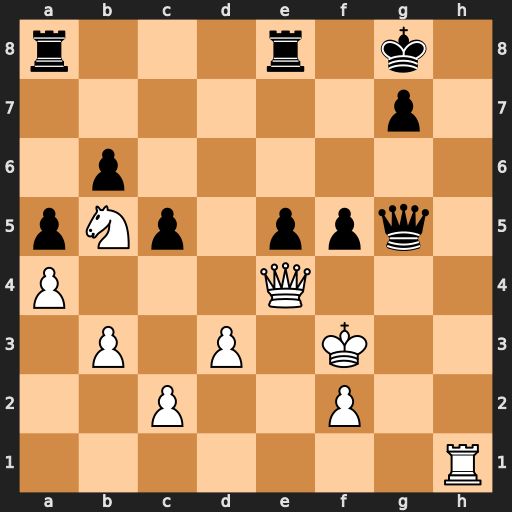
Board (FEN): r3r1k1/6p1/1p6/pNp1ppq1/P3Q3/1P1P1K2/2P2P2/7R
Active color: w
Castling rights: -
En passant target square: -
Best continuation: Qd5+ Kf8 Rh8+ Ke7 Qxe5+